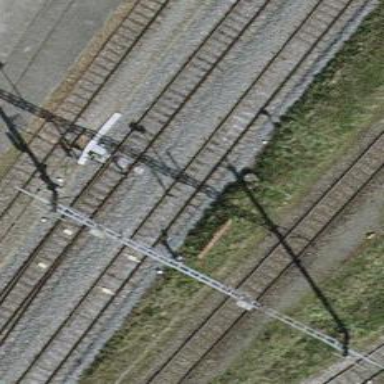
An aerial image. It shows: Railway switch.